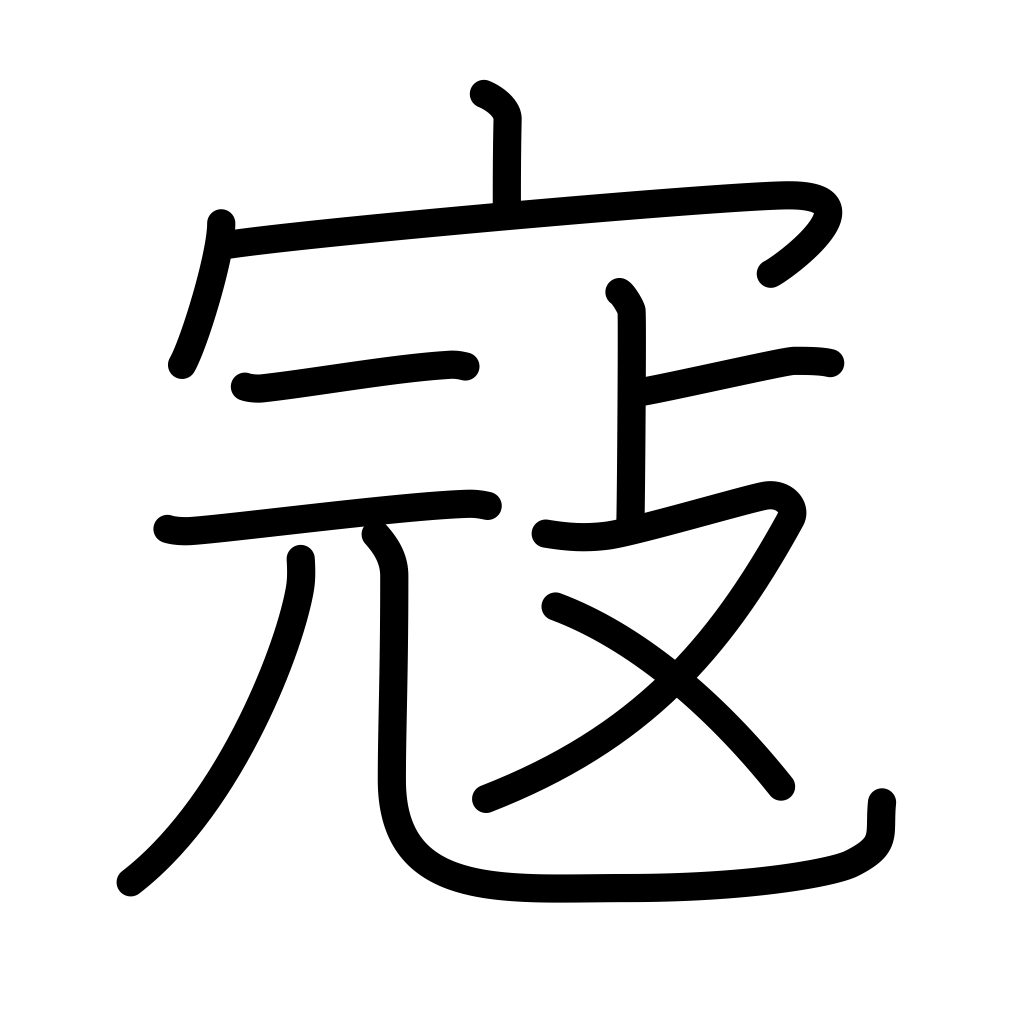
Meaning: bandits, thieves, enemy, invade